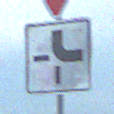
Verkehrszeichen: VerlaufVorfahrtsstrasse4
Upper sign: VorfahrtGewaehren
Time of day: SunriseSunset
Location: Outdoor (Beach)
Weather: PartlyCloudy
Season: NotSpecified
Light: Natural